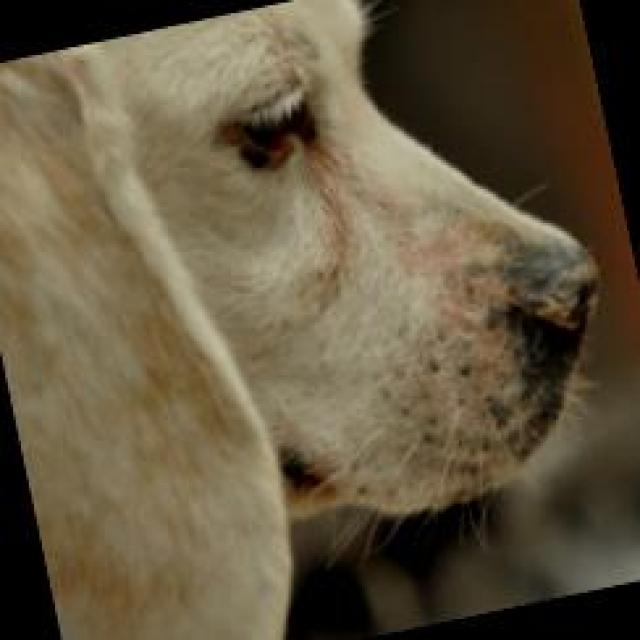
Canine hypersensitivity reaction — allergic skin response with urticaria, erythema, pruritus, and angioedema. May be food, environmental, or flea allergy related.